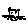
Label: cat